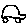
Label: car